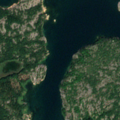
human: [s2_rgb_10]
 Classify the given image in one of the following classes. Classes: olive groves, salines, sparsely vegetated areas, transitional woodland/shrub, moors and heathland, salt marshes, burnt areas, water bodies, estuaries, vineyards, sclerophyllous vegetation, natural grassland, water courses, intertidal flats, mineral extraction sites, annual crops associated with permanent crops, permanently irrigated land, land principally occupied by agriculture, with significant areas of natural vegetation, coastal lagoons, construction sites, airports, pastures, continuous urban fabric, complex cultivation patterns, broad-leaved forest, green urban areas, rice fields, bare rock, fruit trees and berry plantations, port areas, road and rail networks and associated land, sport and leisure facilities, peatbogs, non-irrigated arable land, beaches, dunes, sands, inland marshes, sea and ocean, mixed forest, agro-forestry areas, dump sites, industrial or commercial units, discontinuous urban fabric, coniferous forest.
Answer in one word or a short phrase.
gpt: coniferous forest, mixed forest, sea and ocean